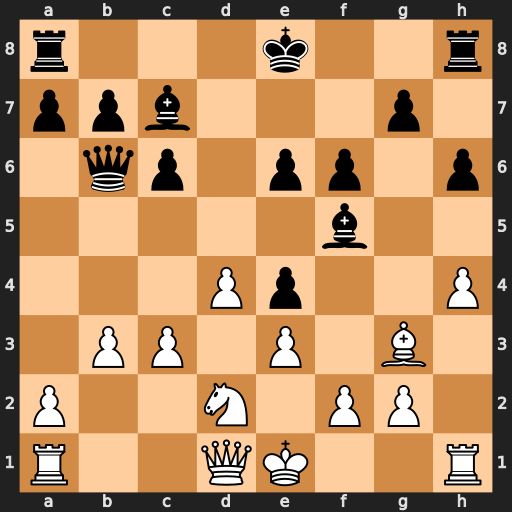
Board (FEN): r3k2r/ppb3p1/1qp1pp1p/5b2/3Pp2P/1PP1P1B1/P2N1PP1/R2QK2R
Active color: w
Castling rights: KQkq
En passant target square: -
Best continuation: Nc4 Bxg3 Nxb6